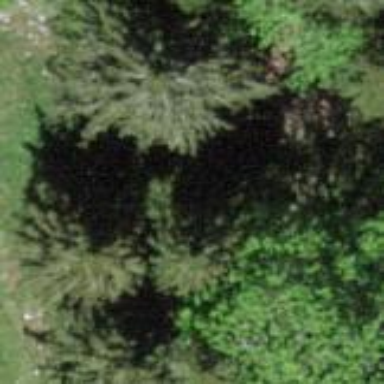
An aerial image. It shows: Forest area with mix of leaf types and cycles.